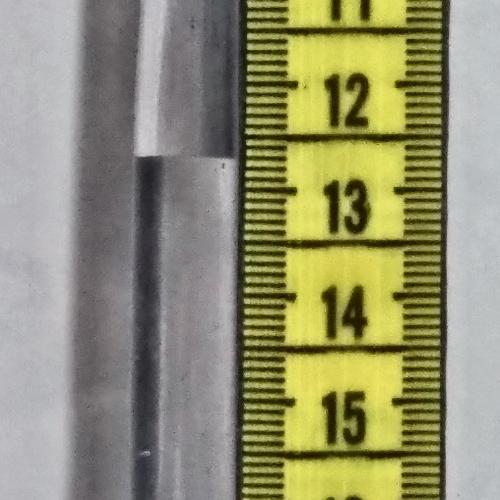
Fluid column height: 12.7 cm